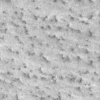
Label: not_dusty